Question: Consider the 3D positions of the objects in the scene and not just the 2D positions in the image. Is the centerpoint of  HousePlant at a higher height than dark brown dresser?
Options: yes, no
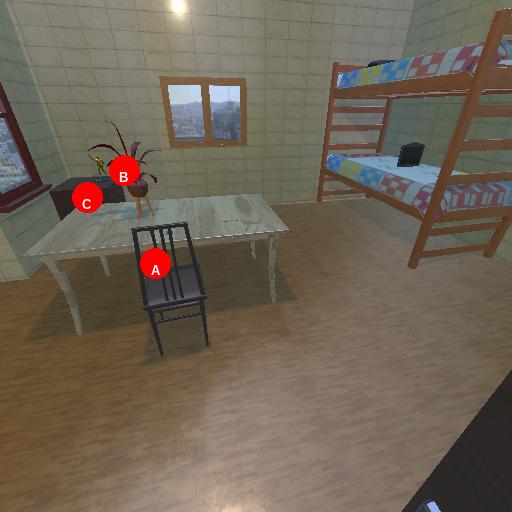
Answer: yes